Question: i would like to place a context menu onto a 'NSTableView'. this part is done. what i would like to do is to show different menu entries based on the content of the right clicked cell, and do NOT show the context menu for specific columns.
this is:
column 0, and 1 no context menu
all other cells should have the context menu like this:
first entry: "delete " samerow.column1.value
second entry: "save " samecolumn.headertext
-EDIT-
the one on the right is how the context menu is supposed to look like for any given cell.

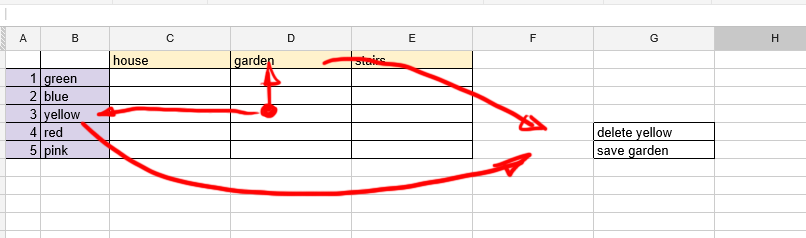
Answer: Theres a delegate for that! - No need to subclass
In IB if you drag an 'NSTableView' onto your window/view you'll notice that theres a 'menu' outlet for the table.
So a very easy way to implement the contextual menu is to connect that outlet to a stub menu and connect the delegate outlet of the menu to an object which implements the 'NSMenuDelegate' protocol method '- (void)menuNeedsUpdate:(NSMenu *)menu'

Normally the delegate of the menu is the same object which provides the datasource/delegates to the table but it might also be the view controller which owns the table too.
<URL> for more info on this
Theres a bundle of clever stuff you can do in the protocol but a very simple implementation might be like below
'''
#pragma mark tableview menu delegates
- (void)menuNeedsUpdate:(NSMenu *)menu
{
NSInteger clickedrow = [mytable clickedRow];
NSInteger clickedcol = [mytable clickedColumn];
if (clickedrow > -1 && clickedcol > -1) {
//construct a menu based on column and row
NSMenu *newmenu = [self constructMenuForRow:clickedrow andColumn:clickedcol];
//strip all the existing stuff
[menu removeAllItems];
//then repopulate with the menu that you just created
NSArray *itemarr = [NSArray arrayWithArray:[newmenu itemArray]];
for(NSMenuItem *item in itemarr)
{
[newmenu removeItem:[item retain]];
[menu addItem:item];
[item release];
}
}
}
'''
And then a method to construct the menu.
'''
-(NSMenu *)constructMenuForRow:(int)row andColumn:(int)col
{
NSMenu *contextMenu = [[[NSMenu alloc] initWithTitle:@"Context"] autorelease];
NSString *title1 = [NSString stringWithFormat:@"Delete %@",[self titleForRow:row]];
NSMenuItem *item1 = [[[NSMenuItem alloc] initWithTitle:title1 action:@selector(deleteObject:) keyEquivalent:@""] autorelease];
[contextMenu addItem:item1];
//
NSString *title2 = [NSString stringWithFormat:@"Save %@",[self titleForColumn:col]];
NSMenuItem *item2 = [[[NSMenuItem alloc] initWithTitle:title1 action:@selector(saveObject:) keyEquivalent:@""] autorelease];
[contextMenu addItem:item2];
return contextMenu;
}
'''
How you choose to implement 'titleForRow:' and 'titleForColumn:' is up to you.
Note that 'NSMenuItem' provides the property 'representedObject' to allow you to bind an arbitrary object to the menu item and hence send information into your method (e.g 'deleteObject:')
Watch out - implementing '- (void)menuNeedsUpdate:(NSMenu *)menu' in your 'NSDocument' subclass will stop the Autosave/Versions menu that appears in the title bar appearing in 10.8.
It still works in in 10.7 so go figure. In any case the menu delegate will need to be something other than your 'NSDocument' subclass.